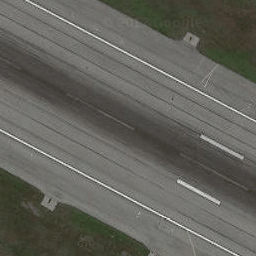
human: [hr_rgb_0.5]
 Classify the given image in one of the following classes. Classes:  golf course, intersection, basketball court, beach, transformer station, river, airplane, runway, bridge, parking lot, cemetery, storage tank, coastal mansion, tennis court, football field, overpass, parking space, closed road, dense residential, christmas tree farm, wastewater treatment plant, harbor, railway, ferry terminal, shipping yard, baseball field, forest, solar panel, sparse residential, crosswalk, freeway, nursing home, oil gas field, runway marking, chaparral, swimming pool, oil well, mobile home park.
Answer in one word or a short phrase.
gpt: runway